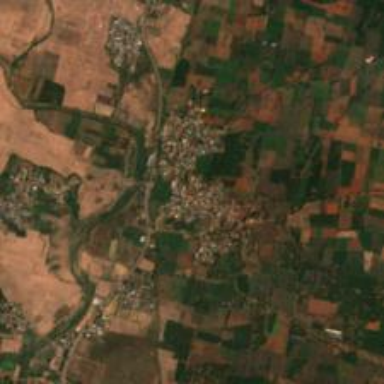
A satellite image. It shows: Village area.